Question: I will be glad to any help.
How correctly to specify a way to an xml a file?
My application is crashing out of this code.
'''
XDocument xDoc = XDocument.Load("XMLBase/Data.xml");
'''

Sorry gyus. I will try to correct myself.
When testing the application through XamarinLive no problems.
After the application is archived and signed. I install the application (file .apk) on the phone.
I launch the application on the phone.
I turn to pages with a problem code and the application crashes.
Full page code
'''
using System;
using System.Collections.Generic;
using System.Linq;
using System.Text;
using System.Threading.Tasks;
using Xamarin.Forms;
using System.Xml.Linq;
using Xamarin.Forms.Xaml;
namespace App14
{
[XamlCompilation(XamlCompilationOptions.Compile)]
public partial class ListMain : ContentPage
{
public List<string> Students;
public ListMain ()
{
InitializeComponent ();
Students = new List<string>();
XDocument xDoc = XDocument.Load("XMLBase/Data.xml");
foreach (XElement xe in xDoc.Element("students").Elements("mainStudent"))
{
Students.Add(xe.Element("student").Value);
}
foreach (string student in Students)
{
stackLayout.Children.Add(new Label { Text = student, FontSize = 20, HorizontalOptions = LayoutOptions.StartAndExpand });
stackLayout.Children.Add(new Label { Text = "DEL", FontSize = 20, HorizontalOptions = LayoutOptions.End });
}
}
}
}
'''
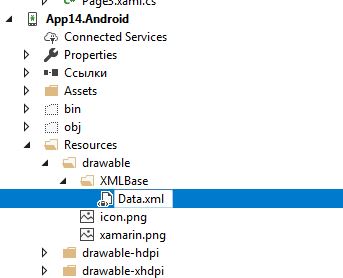
Answer: This code fragment below can be used as a debug/learning aid to see all the 'manifest resource names' in your assembly. Then, use the names shown as needed in your assembly for your resources.
'''
var assembly = Assembly.GetExecutingAssembly();
foreach (var resourceName in assembly.GetManifestResourceNames())
System.Console.WriteLine(resourceName);
'''
Screen shot #1 shows an example of the resource names produced by the code fragment above in my particular assembly. The one in red is used in the code fragment below. The code fragment below is an example of how I read the resource into a string variable (a .txt file in my case)
Screen shot #2 shows the resources's properties. The resource needs to be an 'Embedded Resource' for the code to work
'''
string excludedTablesString = new StreamReader((Assembly.GetExecutingAssembly()).GetManifestResourceStream("DataReviewUtility.Resources.ExcludedTables.txt")).ReadToEnd();
'''
<URL>
<URL>